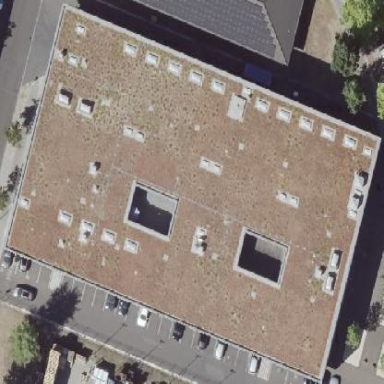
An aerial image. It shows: Flat-roofed retail building.